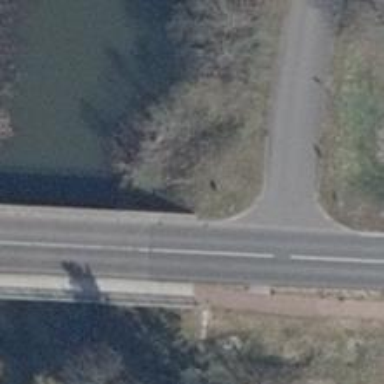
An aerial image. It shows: Secondary road crossing bridge with asphalt surface.